Question: Here is my gnuplot script:
'''
set terminal pngcairo font "arial,10" fontscale 1.0 size 500, 350
set output 'hist.png'
set border 3 front linetype -1
set boxwidth 0.8 absolute
set style fill pattern
set grid nopolar
set key top left reverse
set style histogram rowstacked
set style data histograms
set xtics nomirror font ",8"
set ytics 2 nomirror norotate autojustify
set ylabel font ",18" "Number of pieces used"
set xlabel font ",18" "Utilization" offset 0,-2
plot newhistogram "1.3", 'input.data' using 2:xtic(1) t "used" lc rgbcolor "black" lt 1 fs pattern 4, '' u 3 t "usable" lc rgbcolor "black" lt 1 fs pattern 1, '' u 4 t "wasted" lc rgbcolor "black" lt 1 fs pattern 3, newhistogram "1.5", '' u 5:xtic(1) notitle lc rgbcolor "black" lt 1 fs pattern 4, '' u 6 notitle lc rgbcolor "black" lt 1 fs pattern 1, '' u 7 notitle lc rgbcolor "black" lt 1 fs pattern 3, newhistogram "1.7", '' u 8:xtic(1) notitle lc rgbcolor "black" lt 1 fs pattern 4, '' u 9 notitle lc rgbcolor "black" lt 1 fs pattern 1, '' u 10:xtic(1) notitle lc rgbcolor "black" lt 1 fs pattern 3, newhistogram "1.8", '' u 11:xtic(1) notitle lc rgbcolor "black" lt 1 fs pattern 4, '' u 12 notitle lc rgbcolor "black" lt 1 fs pattern 1, '' u 13:xtic(1) notitle lc rgbcolor "black" lt 1 fs pattern 3, newhistogram "2.0", '' u 14:xtic(1) notitle lc rgbcolor "black" lt 1 fs pattern 4, '' u 15 notitle lc rgbcolor "black" lt 1 fs pattern 1, '' u 16:xtic(1) notitle lc rgbcolor "black" lt 1 fs pattern 3
'''
for the input file:
'''
A 16 0 0 18 1 0 18 0 3 14 1 8 10 5 10
B 16 0 0 17 2 0 15 6 0 9 14 0 0 25 0
C 16 0 0 18 1 0 19 2 0 12 11 0 2 23 0
'''
It generates the following figure:

How can I make the xlabel "Utilization" be a little lower than the "1.7" label? Using 'offset' moves both labels together.
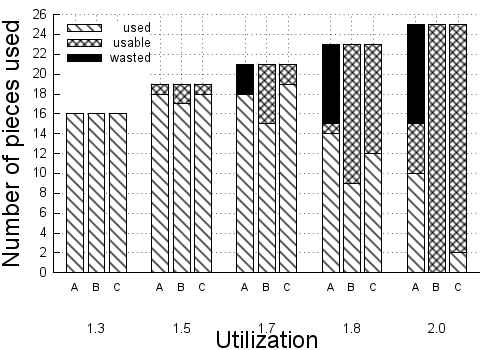
Answer: Just shift the titles belonging to the 'newhistogram' up a bit with:
'''
set style histogram rowstacked title offset 0,1
'''
(the rest of the script remains unchanged).